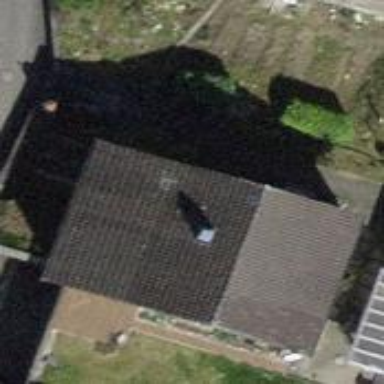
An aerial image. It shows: Building with tile roof.